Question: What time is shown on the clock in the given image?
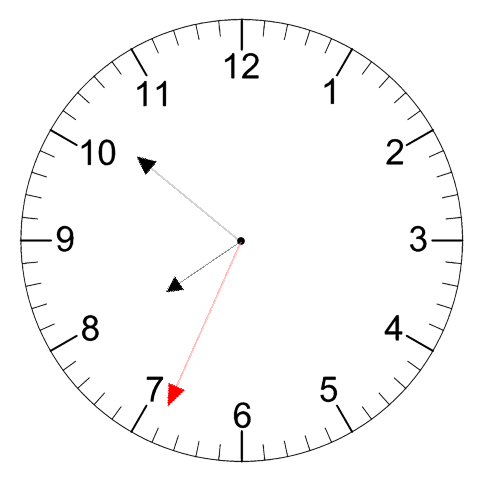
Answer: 07:51:34